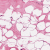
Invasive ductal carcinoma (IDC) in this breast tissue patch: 0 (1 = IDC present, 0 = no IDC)